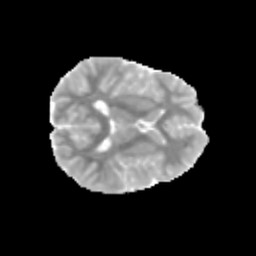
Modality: MD
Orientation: axial
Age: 11
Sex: female
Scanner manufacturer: siemens
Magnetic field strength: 3 T
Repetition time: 3.8 s
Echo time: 0.07 s